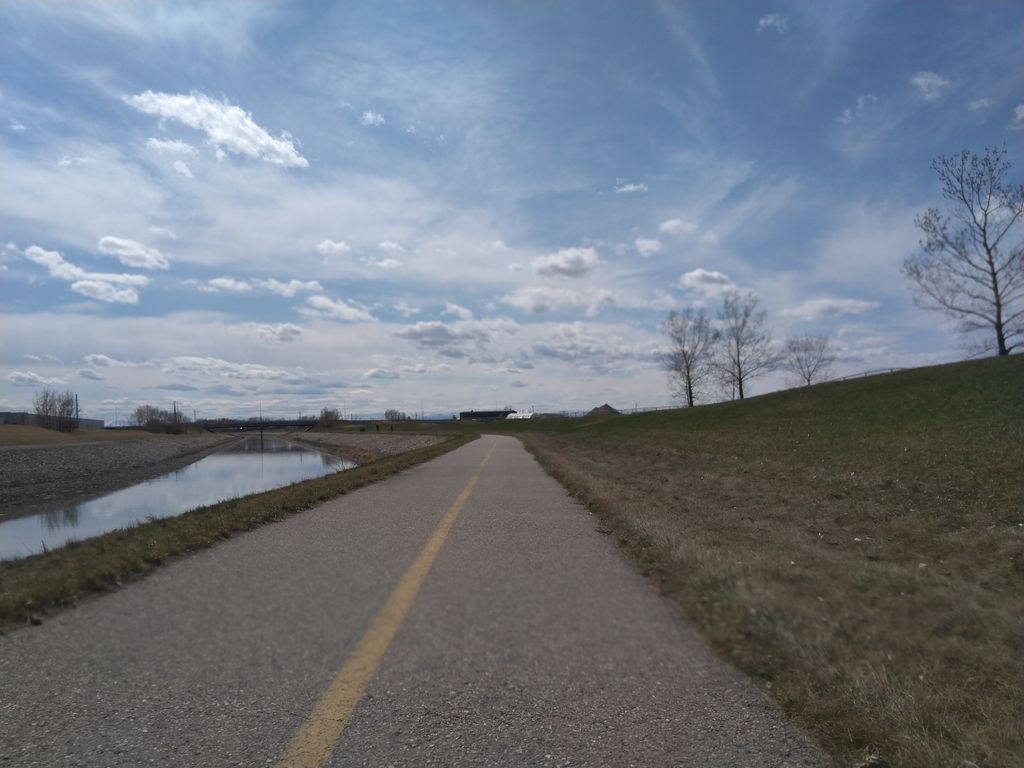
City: calgary